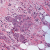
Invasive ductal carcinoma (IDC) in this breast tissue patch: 0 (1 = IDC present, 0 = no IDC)